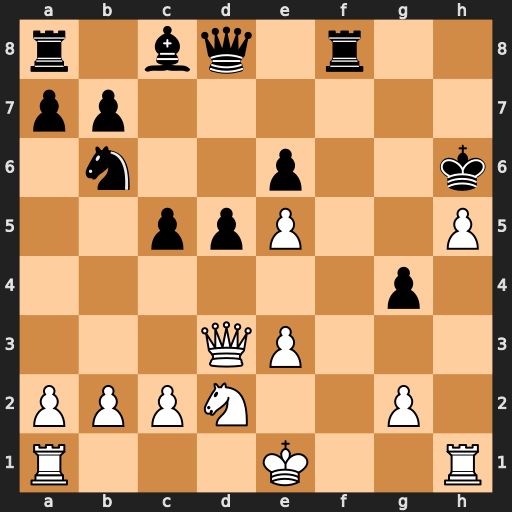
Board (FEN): r1bq1r2/pp6/1n2p2k/2ppP2P/6p1/3QP3/PPPN2P1/R3K2R
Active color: w
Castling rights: KQ
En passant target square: -
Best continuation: Qg6#